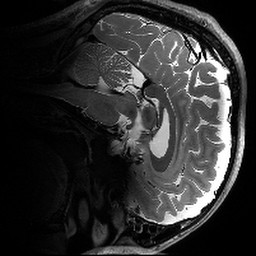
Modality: T2w
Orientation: sagittal
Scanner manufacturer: siemens
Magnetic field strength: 6.98 T
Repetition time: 5.2 s
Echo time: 0.175 s